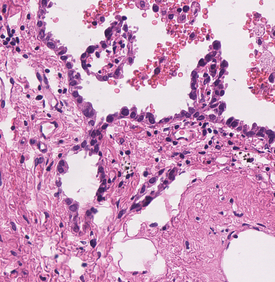
Tumor epithelial tissue: yes
Tumor-associated stroma tissue: yes
Normal tissue: no